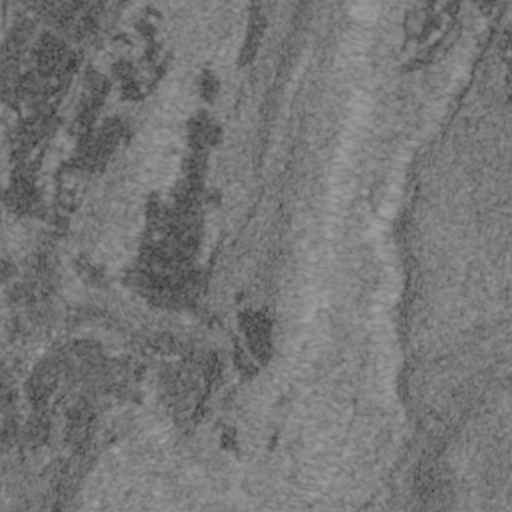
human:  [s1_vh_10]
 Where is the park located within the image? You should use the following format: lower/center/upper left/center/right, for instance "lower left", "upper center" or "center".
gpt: The park is located in the lower left of the image.
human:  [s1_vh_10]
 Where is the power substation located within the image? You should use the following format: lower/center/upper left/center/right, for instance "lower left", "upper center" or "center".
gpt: The power substation is located in the lower left of the image.
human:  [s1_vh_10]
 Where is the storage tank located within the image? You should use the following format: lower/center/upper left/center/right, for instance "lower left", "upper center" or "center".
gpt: The storage tank is located in the lower left of the image.
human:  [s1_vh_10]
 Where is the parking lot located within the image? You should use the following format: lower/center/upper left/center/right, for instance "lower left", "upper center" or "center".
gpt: There is no parking lot in the image.

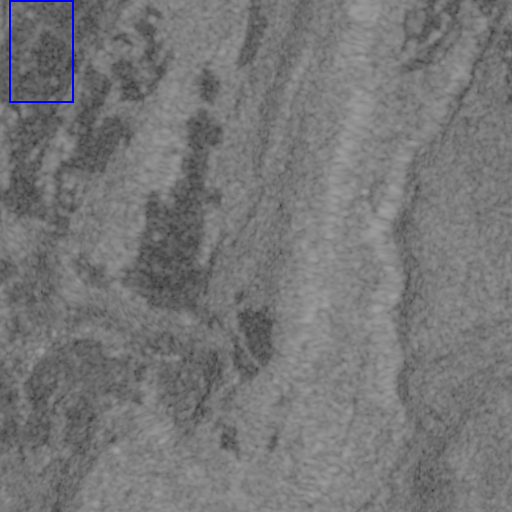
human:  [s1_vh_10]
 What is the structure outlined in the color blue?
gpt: The structure outlined in blue is a crop field.
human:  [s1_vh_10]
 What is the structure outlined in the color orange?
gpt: There is no orange outline.